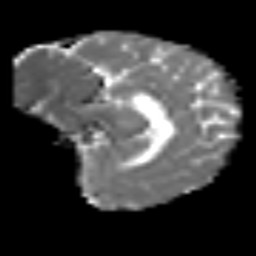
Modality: MD
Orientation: sagittal
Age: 54
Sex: female
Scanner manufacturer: siemens
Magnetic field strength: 3 T
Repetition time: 3.2 s
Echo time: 0.081 s